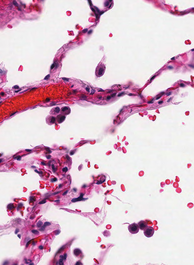
Tumor epithelial tissue: no
Tumor-associated stroma tissue: no
Normal tissue: yes